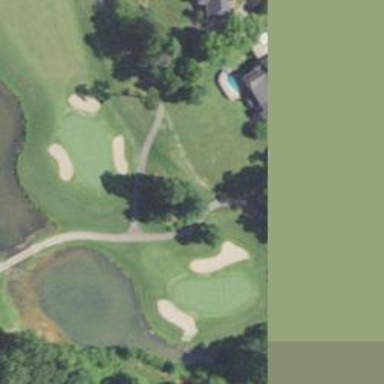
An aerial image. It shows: Path used for both walking and golf.